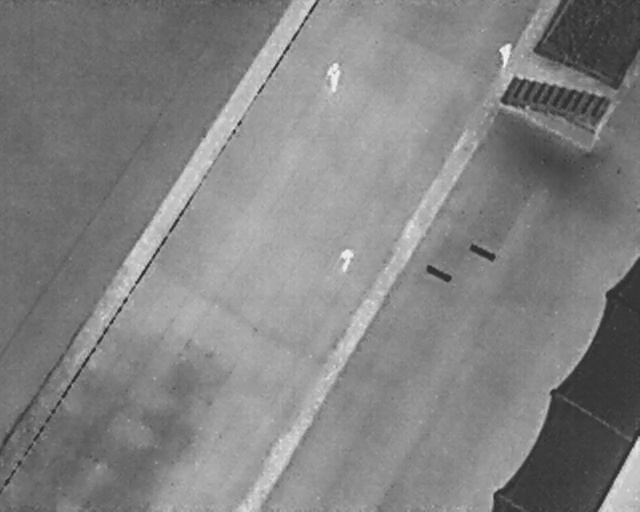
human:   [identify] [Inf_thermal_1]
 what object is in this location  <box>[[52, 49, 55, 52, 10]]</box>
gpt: <ref>1 large person at the center</ref>